Question: I have a LAMP(Ubuntu) Server running on a physical machine. My goal is to host a website on the server. Right now, I have all my files in my /var/www/html directory and inside certain HTML files, I run PHP scripts to check if the user is logged in or not such as below:
'''
<div class="collapse navbar-collapse" id = "navCollapse">
<ul class="nav navbar-nav navbar-right">
<li class="active link-nav"><a href="/">Home</a></li>
<li class="link-nav"><a href="/pages/categories/">Categories</a></li>
<li class="link-nav"><a href="/pages/about/">About</a></li>
<!-- This part -->
<?php
if($_SESSION['loggedin'] != 1){
echo '<li class="link-nav">
<a href="#login" data-toggle="modal"> Log In</a>
</li>
<li class="link-nav">
<a href="#register" data-toggle="modal"> Register</a>
</li>';
}else{
echo "<li class = 'link-nav'><a href="logout.php"> Log Out </a>";
}
?>
<!-- End of PHP -->
</ul>
</div>
'''
When I open up to my server in the browser, all I get is this:

The '$_SESSION['loggedin']' variable has already been set but both the Login and Logout buttons show. Also, the text in between the two sets of strings is showing on the page.
When I display this on my local computer using XAMPP, this doesn't happen.
Any ideas on how to fix this?
Thanks in advance!
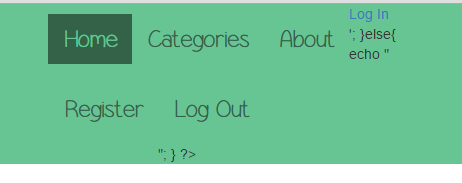
Answer: This line is invalid. With proper error reporting on, you would see the error. When testing, it will help a lot to have error reporting turned on so you can see the helpful errors :)
'''
echo "<li class = 'link-nav'><a href="logout.php"> Log Out </a>";
'''
You can not use the double quotes inside themselves without escaping them!
Instead write it like this:
'''
echo '<li class="link-nav"><a href="logout.php">Log Out</a>';
'''
See if that works.